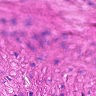
Metastatic tissue present: no